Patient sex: M
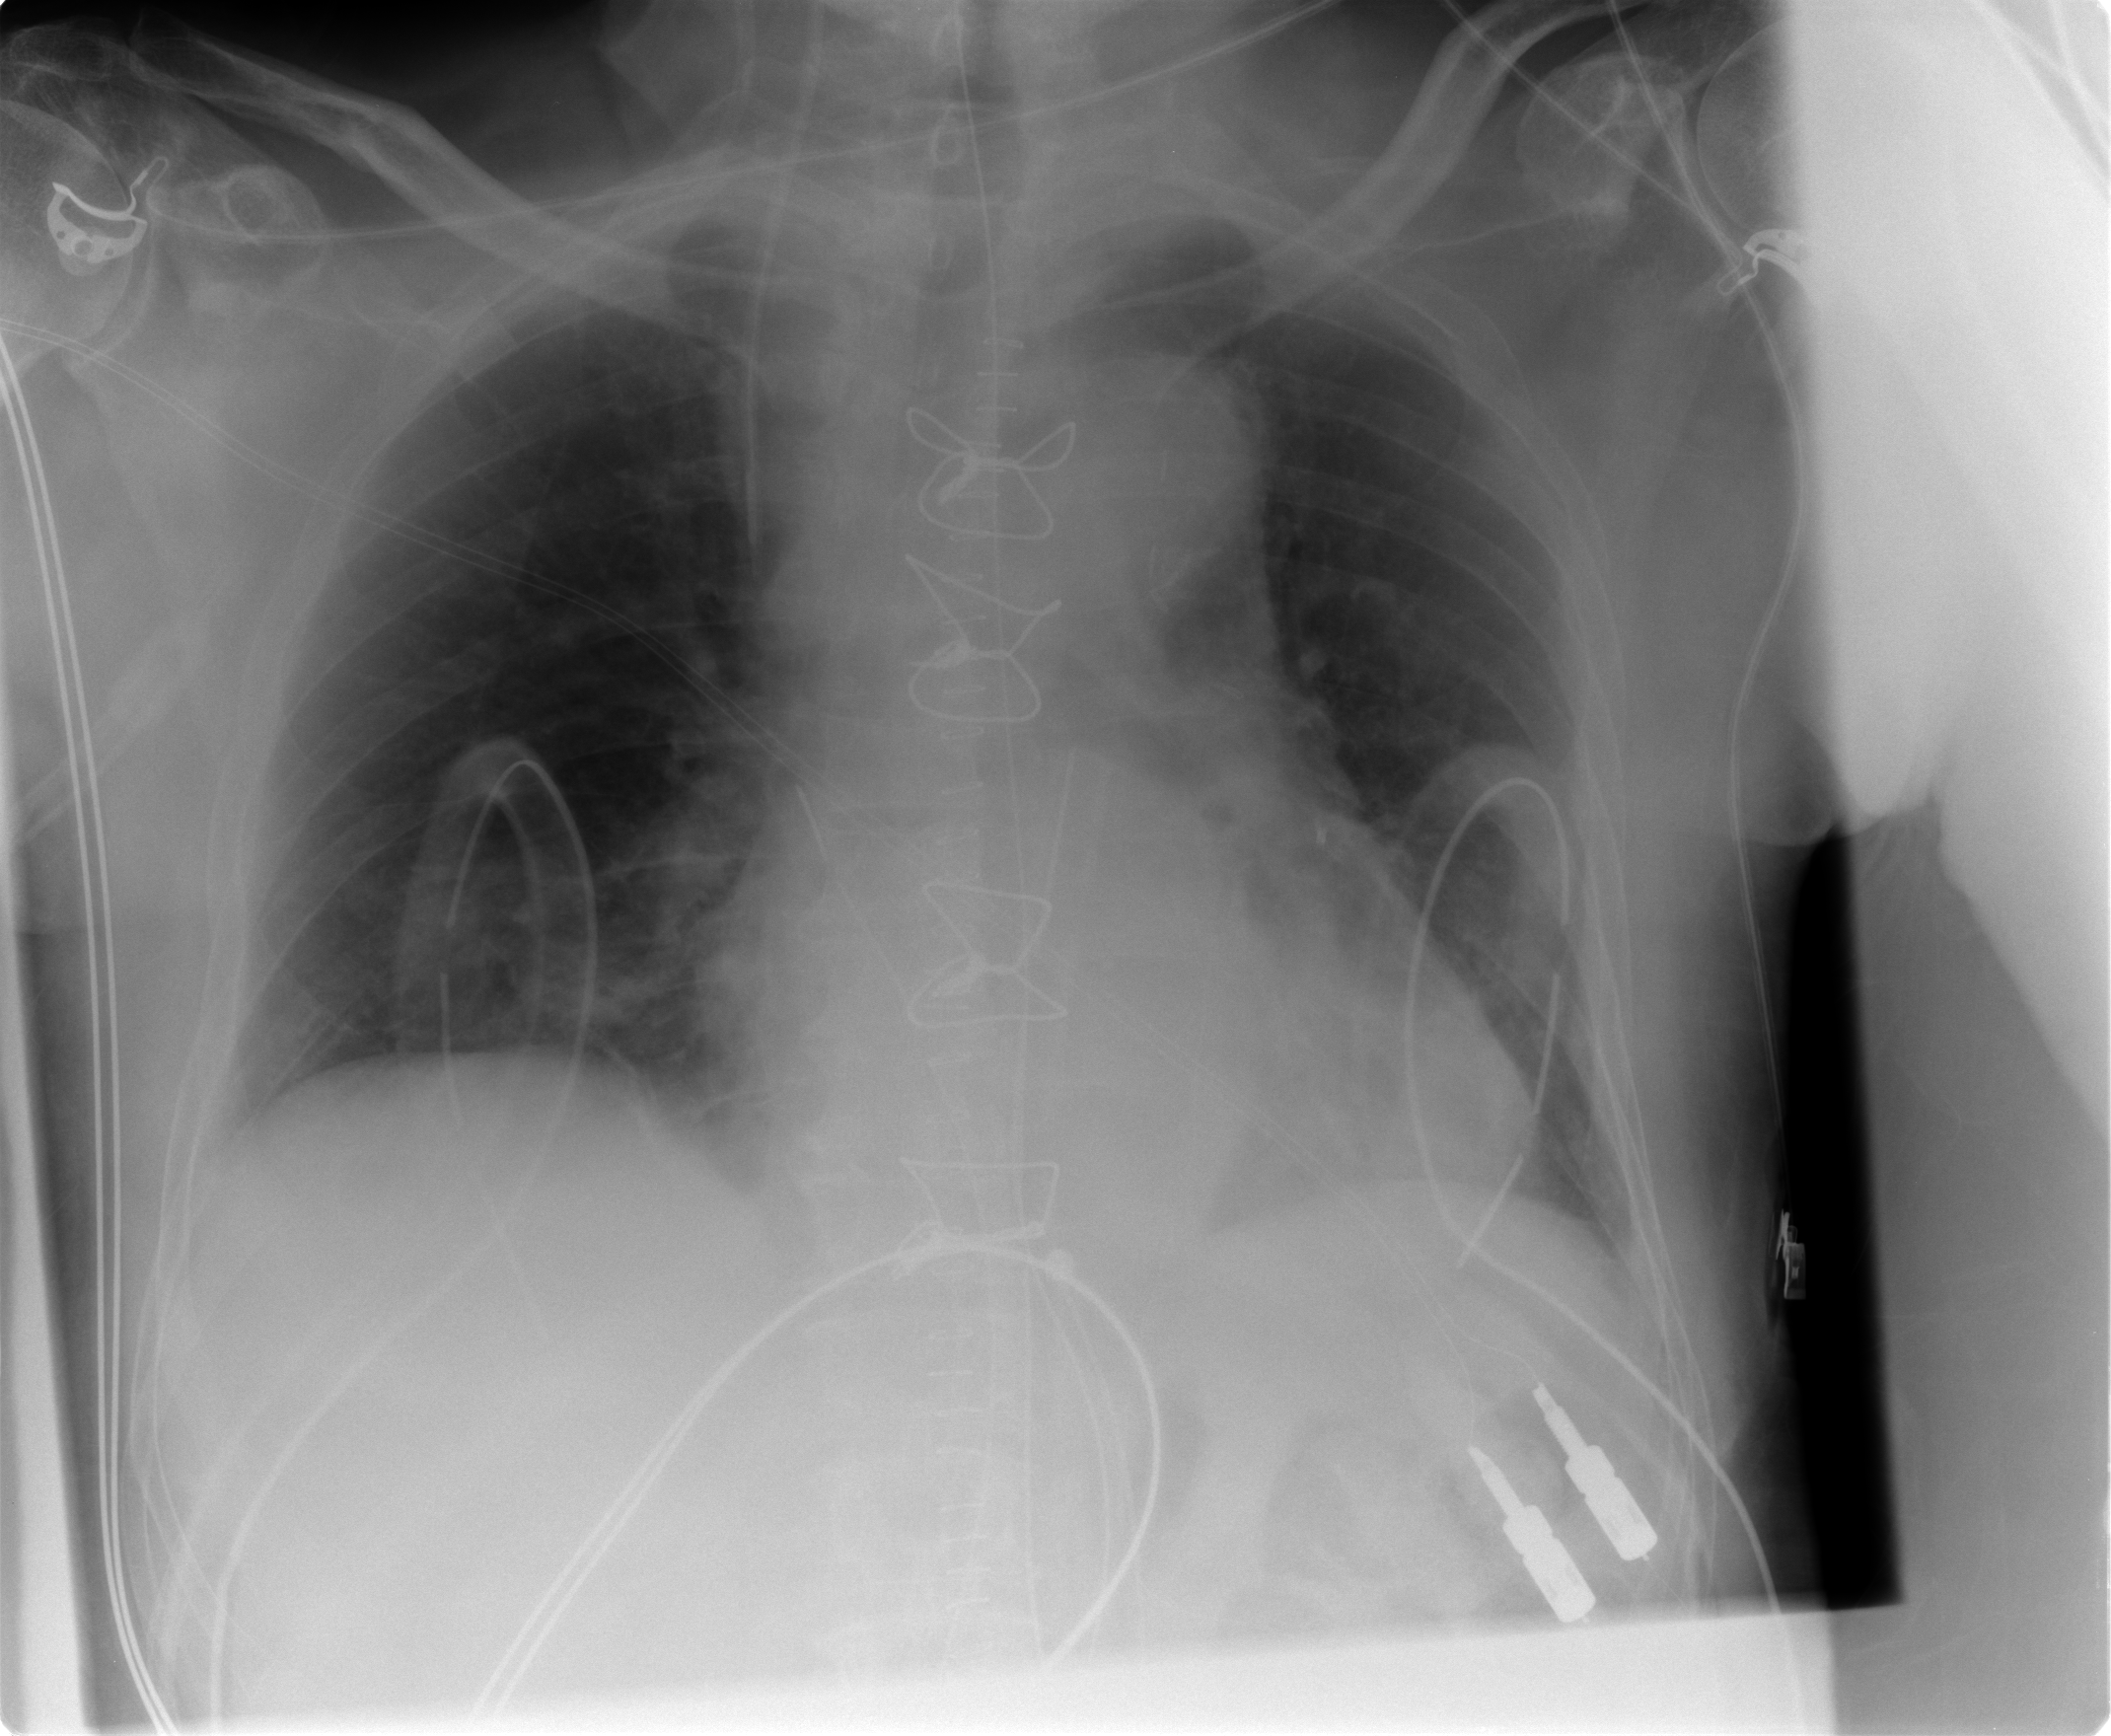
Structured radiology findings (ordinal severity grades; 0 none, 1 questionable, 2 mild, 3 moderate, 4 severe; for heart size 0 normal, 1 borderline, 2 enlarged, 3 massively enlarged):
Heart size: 1
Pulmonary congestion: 1
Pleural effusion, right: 0
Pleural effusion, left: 0
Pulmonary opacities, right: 0
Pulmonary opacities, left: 0
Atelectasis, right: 1
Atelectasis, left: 1